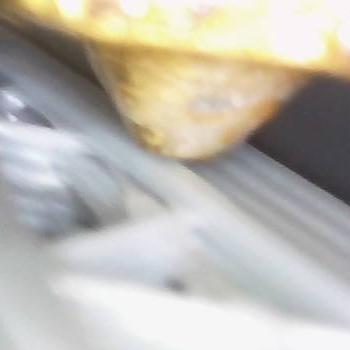
Flow rate: 100%